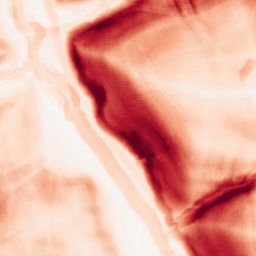
Category: morphological
Decomposition family: morphological_gradient
Decomposition parameters: size: 10
shape: square
Upsampling method: bilinear
Upsampling parameters: scale: 2
Upsampling scale: 2